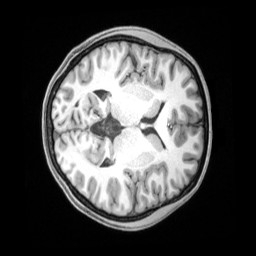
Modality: T1w
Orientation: axial
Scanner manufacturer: siemens
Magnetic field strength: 3 T
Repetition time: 2.5 s
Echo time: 0.00218 s